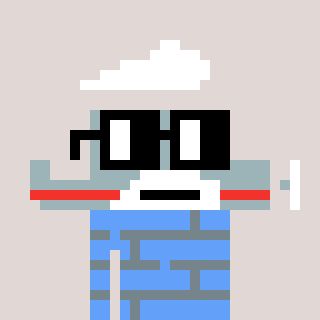
a pixel art character with square black glasses, a plane-shaped head and a blue-colored body on a warm background